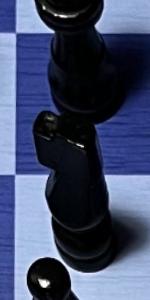
Label: Knight_Black